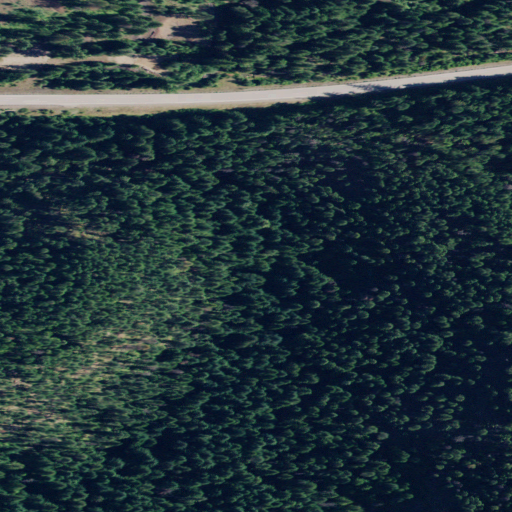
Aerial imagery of valley in Idaho named Monarch Gulch containing evergreen forest, open development, shrub, and low intensity development